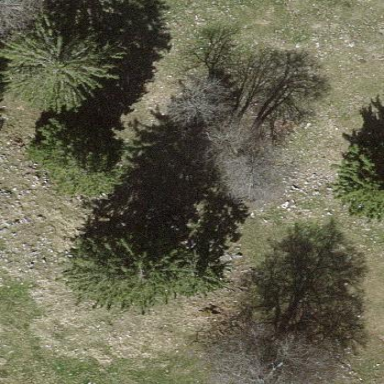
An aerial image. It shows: Forest area.